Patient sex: F
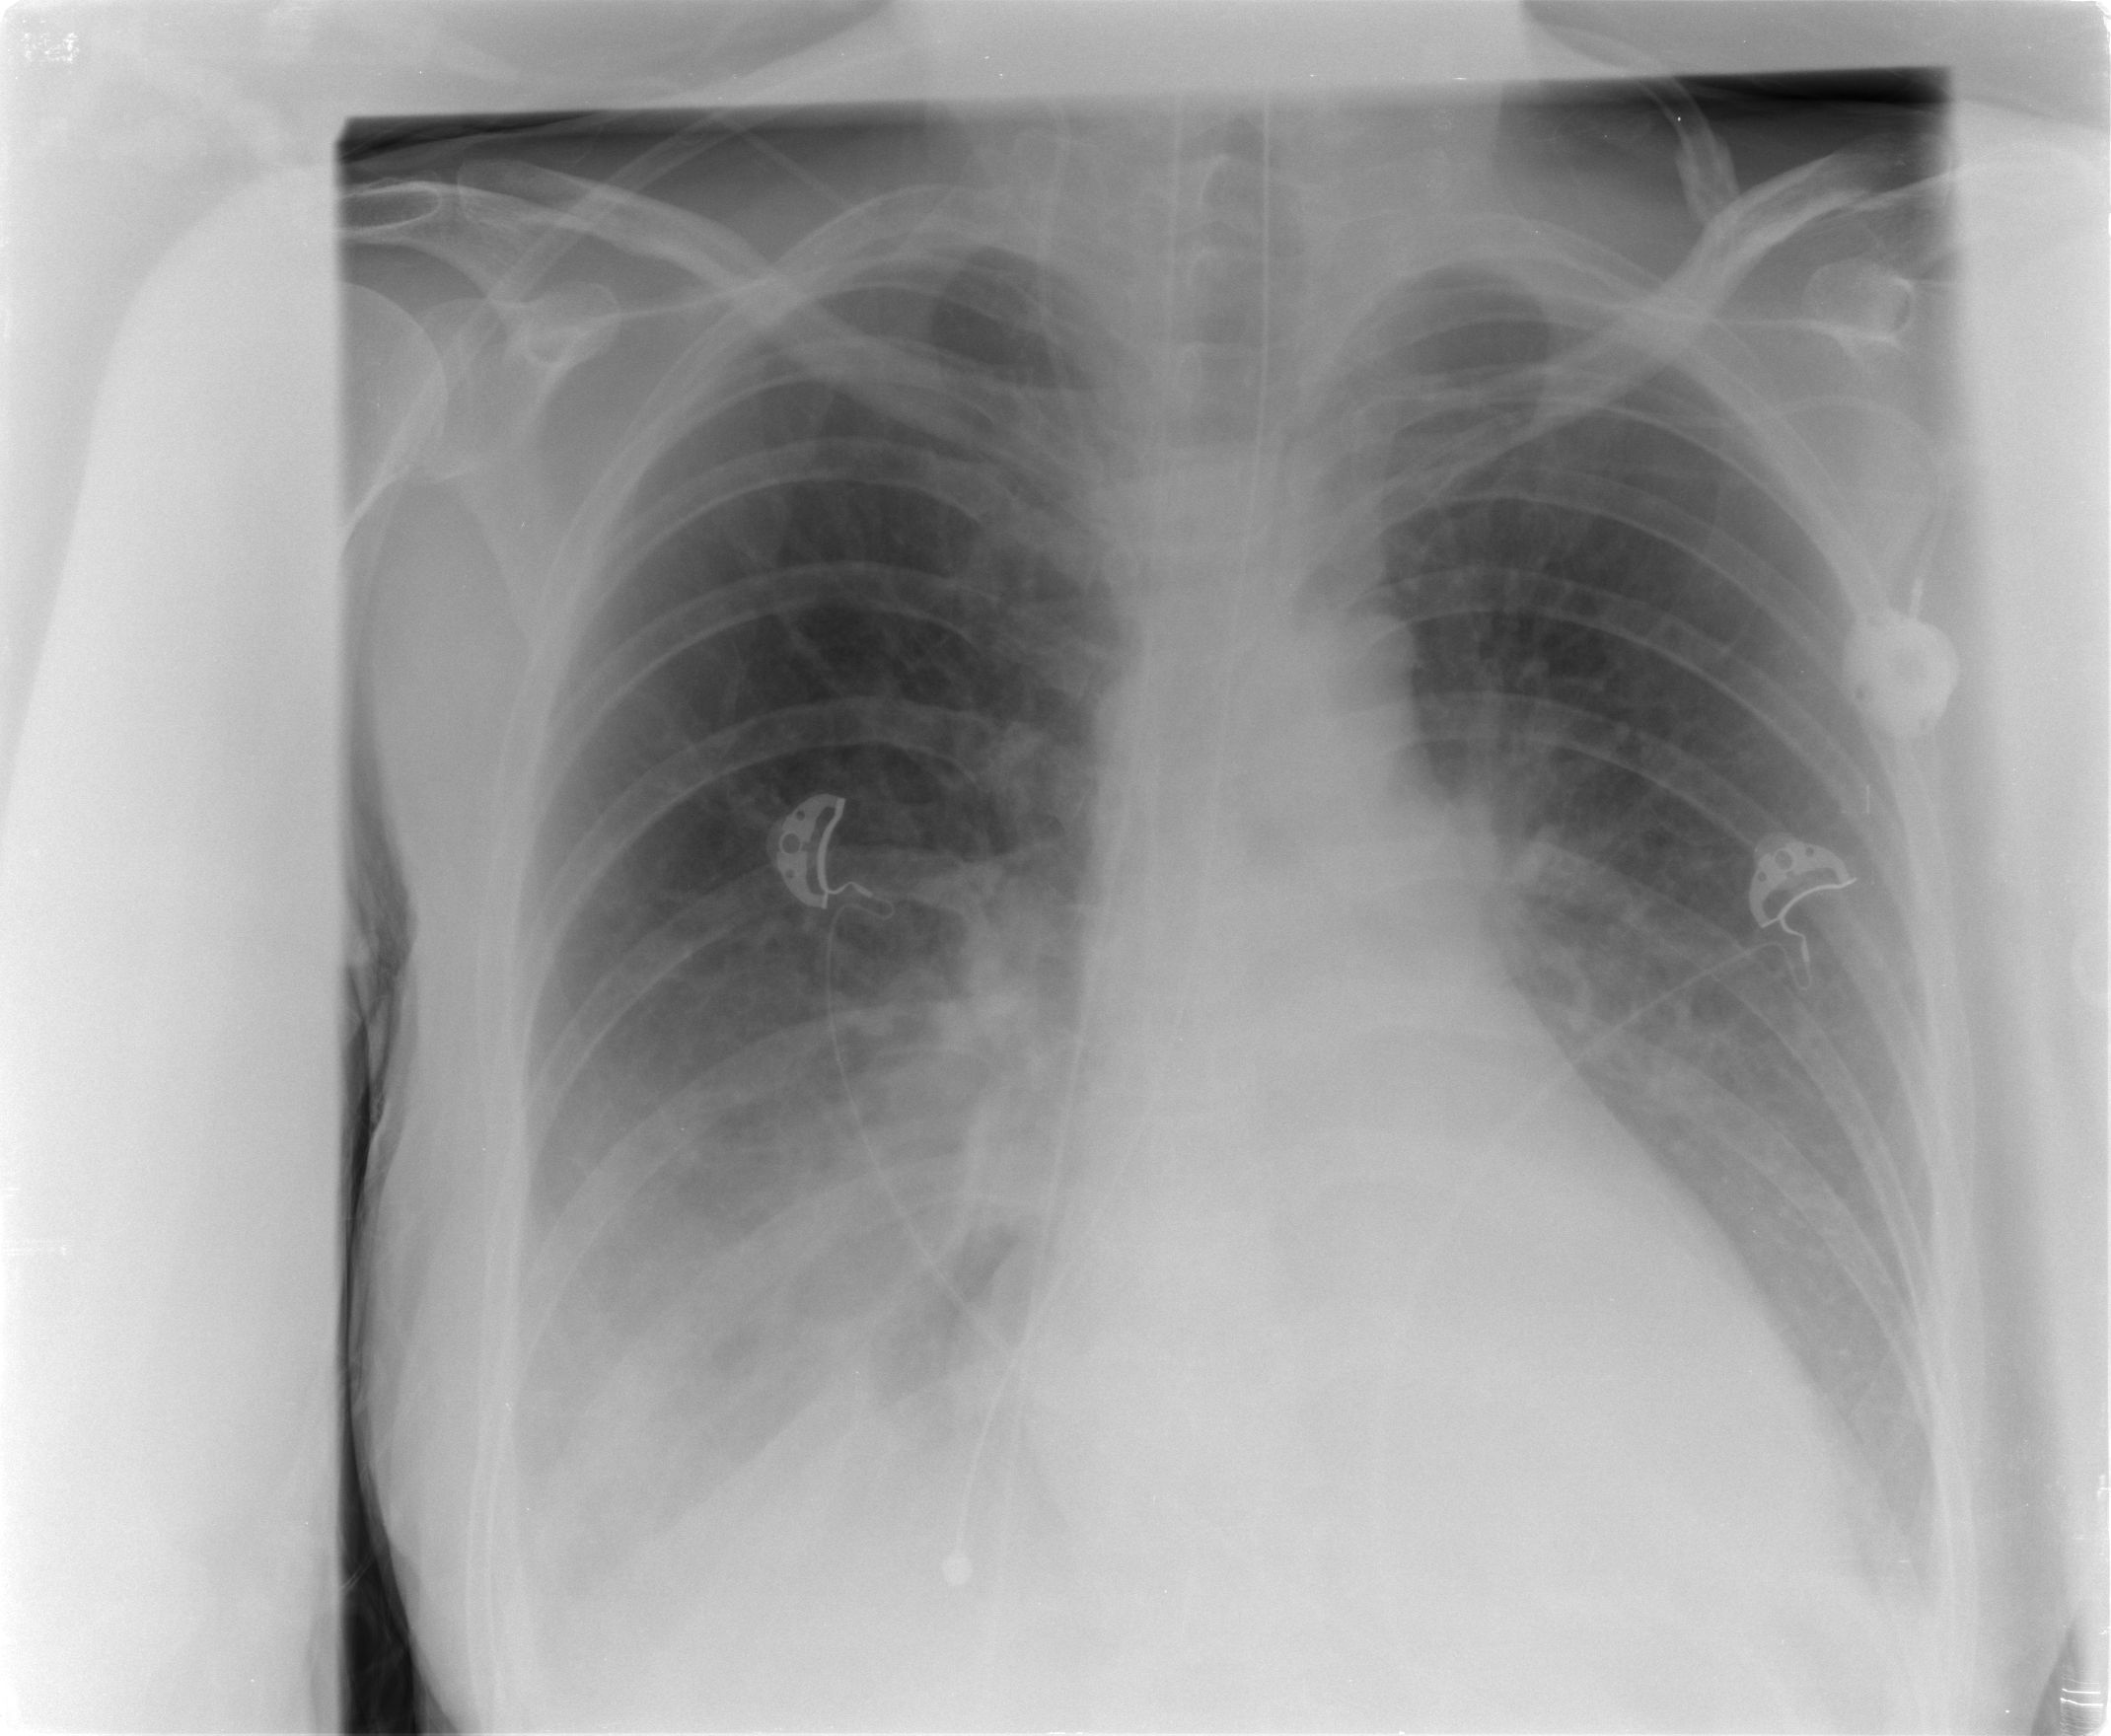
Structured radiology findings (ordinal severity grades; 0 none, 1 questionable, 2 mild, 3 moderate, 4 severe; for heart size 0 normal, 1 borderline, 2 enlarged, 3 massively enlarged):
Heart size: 0
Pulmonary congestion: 0
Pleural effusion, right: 2
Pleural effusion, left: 2
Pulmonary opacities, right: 0
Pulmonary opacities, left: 0
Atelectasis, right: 2
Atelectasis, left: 0